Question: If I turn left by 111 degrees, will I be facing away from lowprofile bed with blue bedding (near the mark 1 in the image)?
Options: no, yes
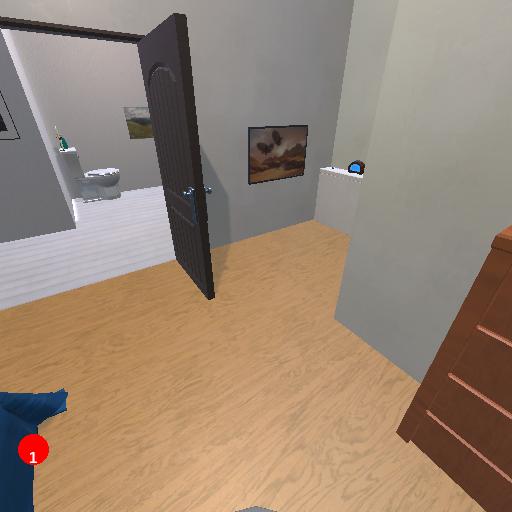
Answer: no